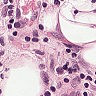
Metastatic tissue present: yes